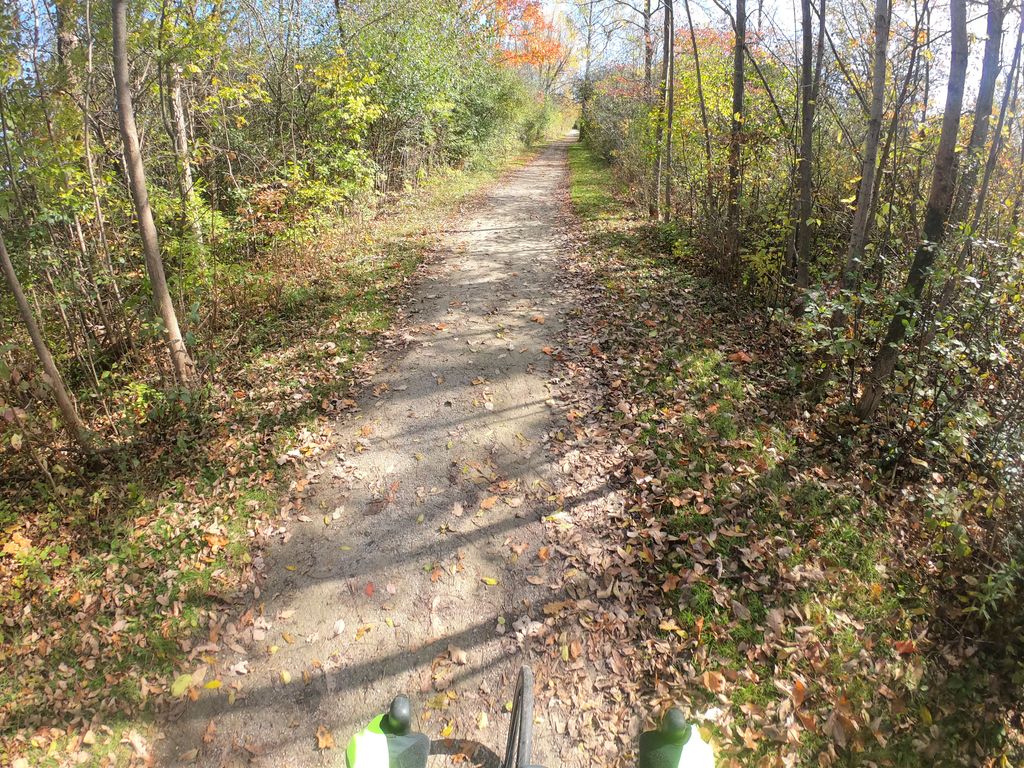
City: kitchener-waterloo